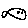
Label: fish